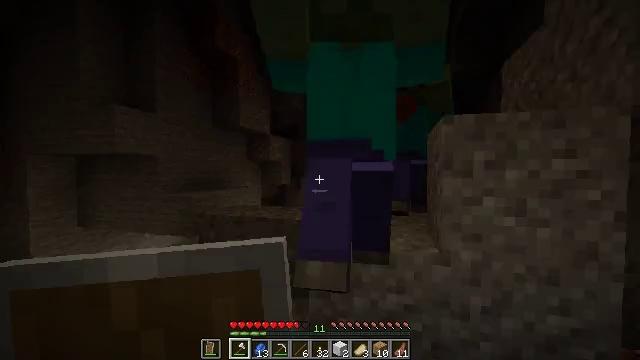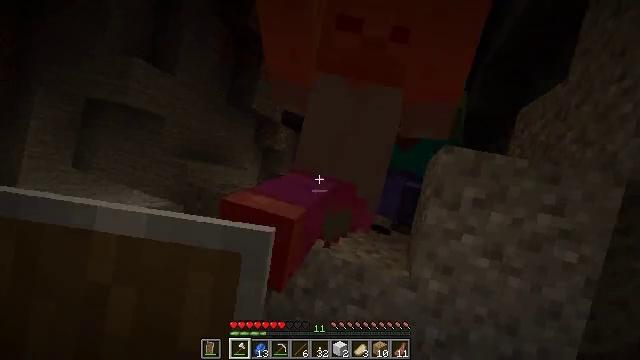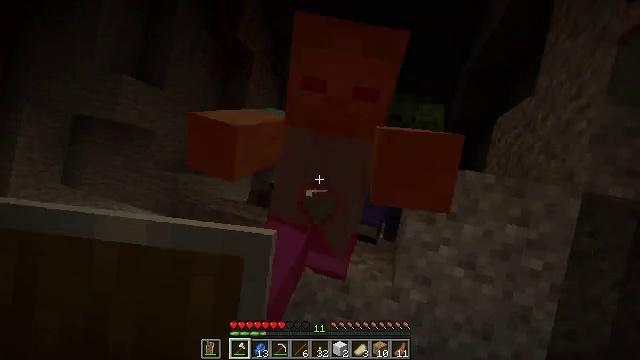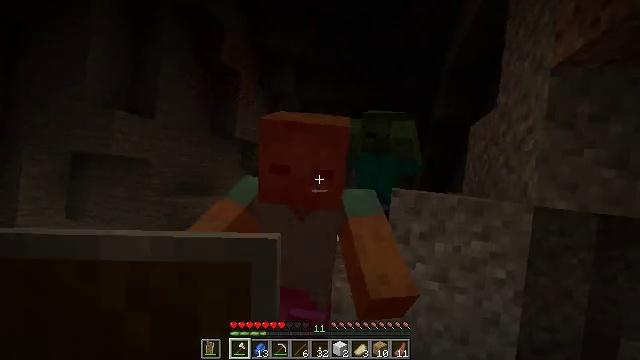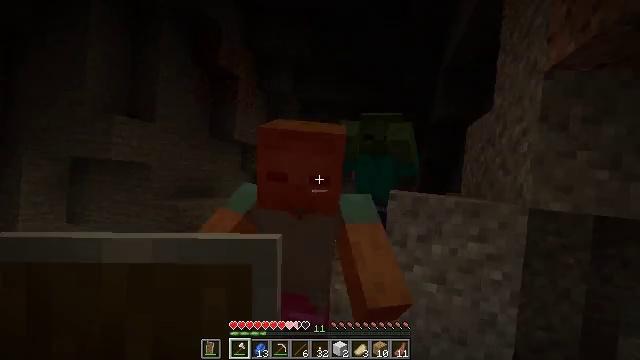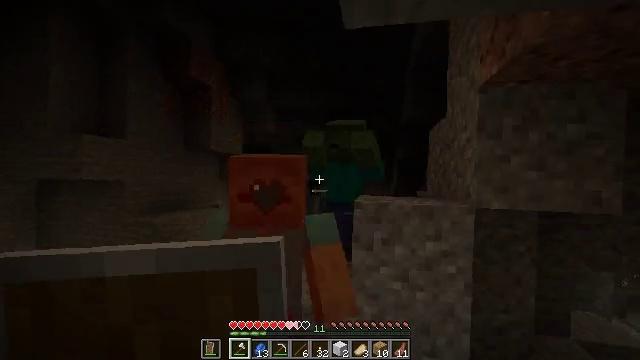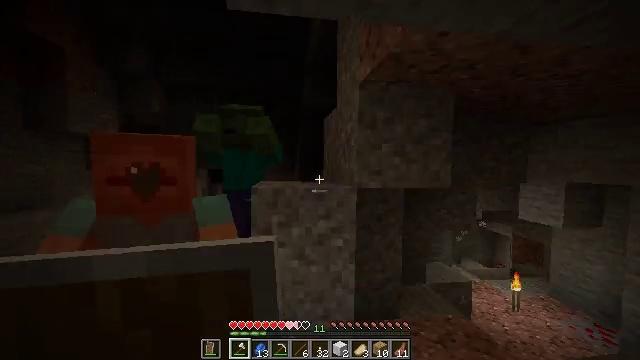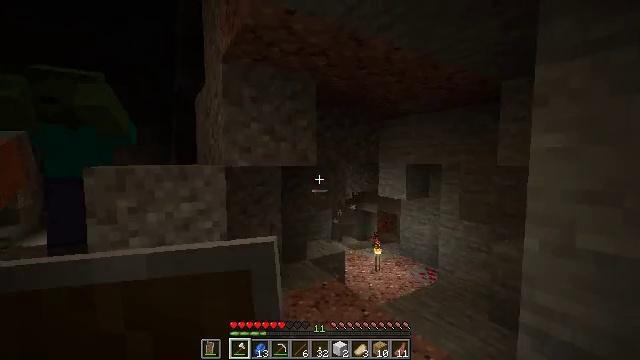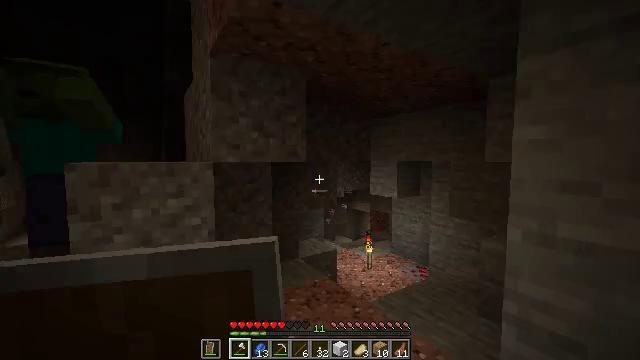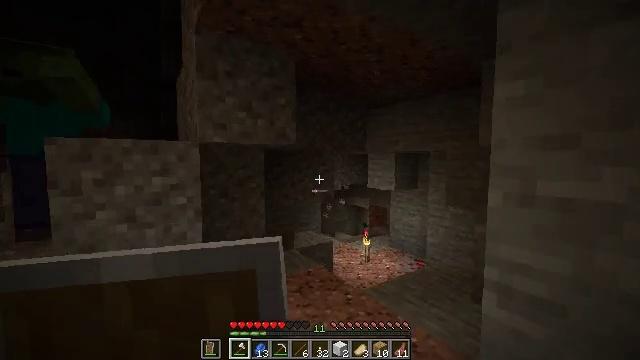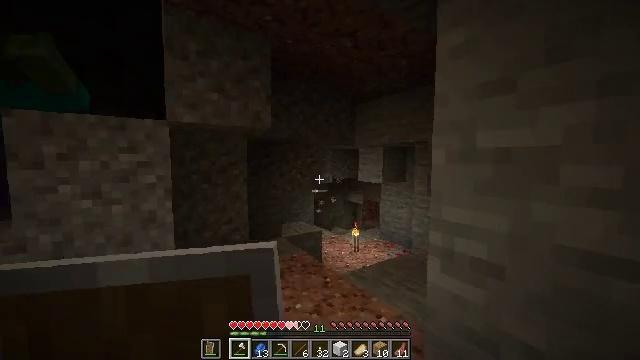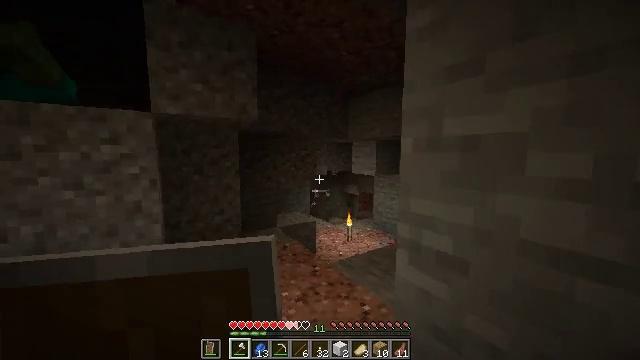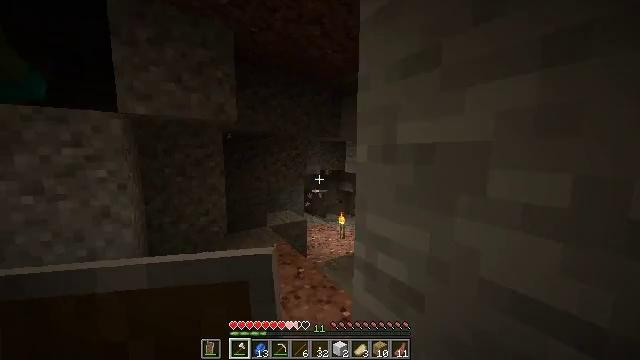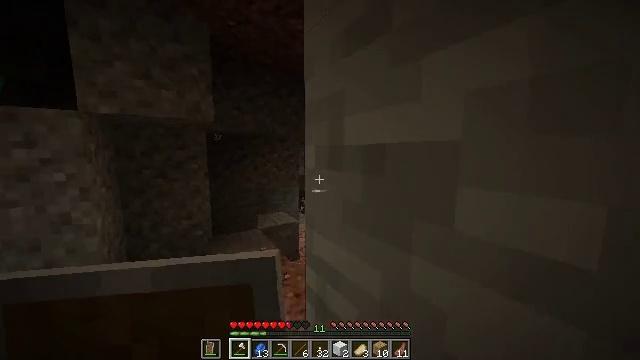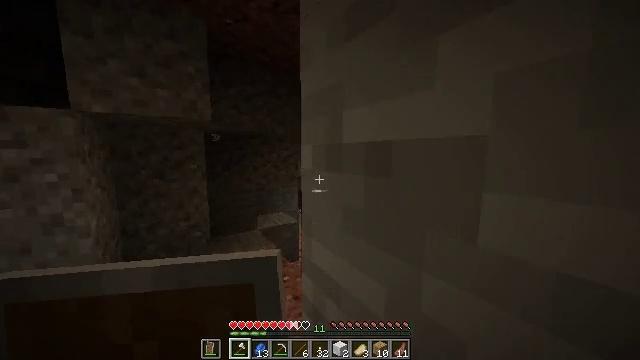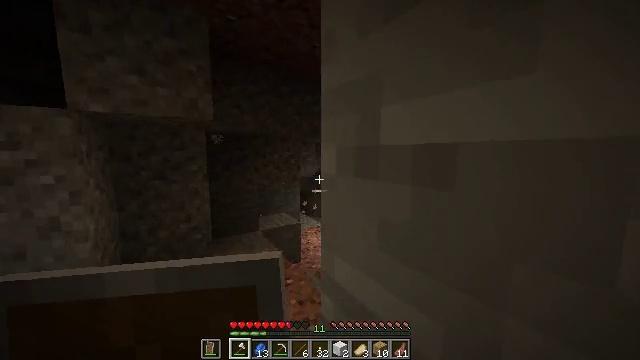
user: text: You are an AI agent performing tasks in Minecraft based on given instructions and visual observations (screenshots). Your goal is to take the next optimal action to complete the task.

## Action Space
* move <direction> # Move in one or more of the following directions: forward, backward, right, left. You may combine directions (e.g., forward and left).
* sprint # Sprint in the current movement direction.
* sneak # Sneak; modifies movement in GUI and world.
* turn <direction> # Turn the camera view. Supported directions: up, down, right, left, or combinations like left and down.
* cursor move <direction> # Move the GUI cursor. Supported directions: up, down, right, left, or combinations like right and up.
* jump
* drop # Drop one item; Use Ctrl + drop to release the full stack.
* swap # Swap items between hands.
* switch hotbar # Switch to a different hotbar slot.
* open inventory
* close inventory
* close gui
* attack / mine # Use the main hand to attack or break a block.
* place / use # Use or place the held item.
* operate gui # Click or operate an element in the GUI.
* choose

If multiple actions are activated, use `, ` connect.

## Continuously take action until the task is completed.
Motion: motion action
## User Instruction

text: Destroy the fire.
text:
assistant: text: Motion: move right, attack / mine
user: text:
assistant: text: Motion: move right, turn right and up
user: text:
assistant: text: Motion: move right, attack / mine
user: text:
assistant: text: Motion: move right, attack / mine
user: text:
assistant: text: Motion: move right, turn right, attack / mine
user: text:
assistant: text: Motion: move right, turn right and down
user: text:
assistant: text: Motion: move right, turn right and down
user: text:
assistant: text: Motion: move forward and move right, turn right
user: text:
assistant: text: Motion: move forward and move right, sprint
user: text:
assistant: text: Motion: move forward and move right, sprint
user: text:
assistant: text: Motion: move forward and move right, sprint, turn down
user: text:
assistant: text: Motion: move forward and move right, sprint
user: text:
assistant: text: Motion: move forward and move right, sprint
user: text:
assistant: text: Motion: move forward, sprint
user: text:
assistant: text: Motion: move forward, sprint
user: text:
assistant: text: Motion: move forward, sprint
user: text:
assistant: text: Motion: move forward, sprint
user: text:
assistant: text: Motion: move forward, sprint
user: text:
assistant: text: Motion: move forward, sprint
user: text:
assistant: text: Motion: move forward, sprint, turn right and down
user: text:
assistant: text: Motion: move forward, sprint, turn right and down
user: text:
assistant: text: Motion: move forward, sprint
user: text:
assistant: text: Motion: move forward, sprint, turn right and down
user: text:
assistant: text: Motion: move forward, sprint, turn right and down
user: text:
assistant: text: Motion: move forward, sprint, turn right and down
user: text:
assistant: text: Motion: move forward, sprint
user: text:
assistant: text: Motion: move forward, sprint, turn down
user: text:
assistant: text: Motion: move forward, sprint, turn down
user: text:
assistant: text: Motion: move forward, sprint
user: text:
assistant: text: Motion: move forward, sprint